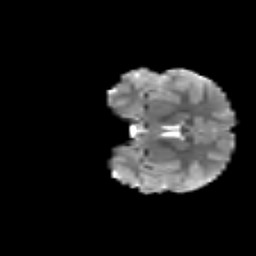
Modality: T2w
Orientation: coronal
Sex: male
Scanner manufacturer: siemens
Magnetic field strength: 3 T
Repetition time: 5 s
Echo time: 0.071 s